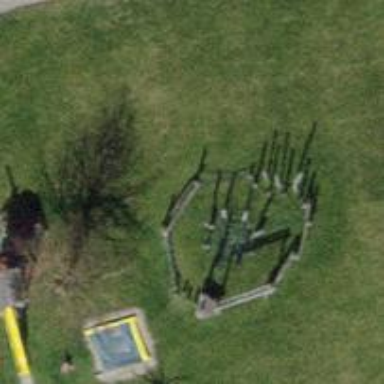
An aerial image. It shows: Playground featuring climbing frame.